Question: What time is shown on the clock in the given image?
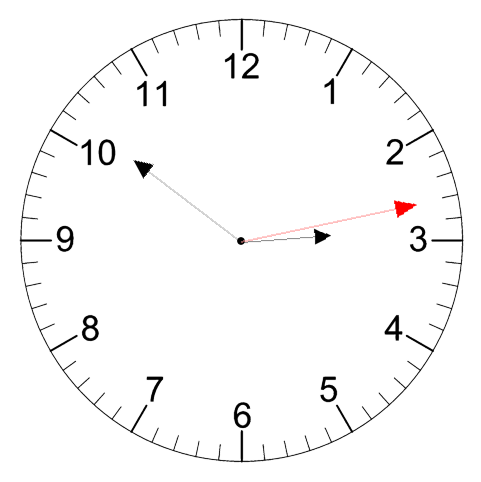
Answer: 02:51:13